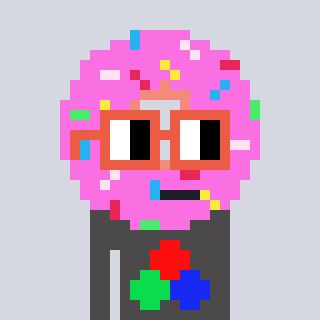
a pixel art character with square orange glasses, a doughnut-shaped head and a grayscale-colored body on a cool background